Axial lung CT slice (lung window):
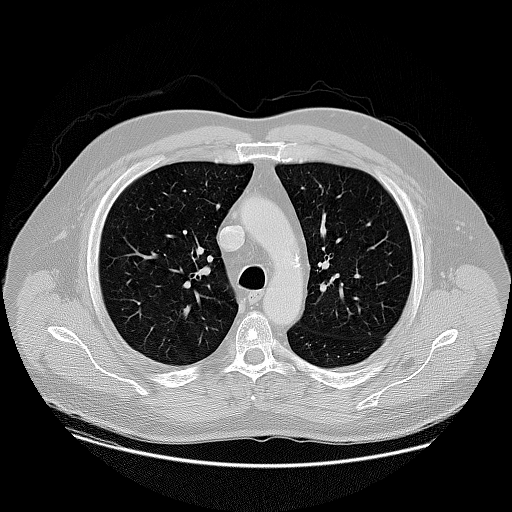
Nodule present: no